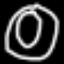
Label: donut